Question: Ok so I am looking for a similar function like I found on this page: <URL>
I need almost the same thing. With the fact that the slide down is directly under the element that is clicked. The difference is that I need to load certain data from the data- in each element. I would like the data to fade in when the div is sliding down. Also when a different grid element is clicked I would like the animation to be slide up fade out and slide down the new one with a fade in. Here is my code so far. I am getting hung up on how to apply the active class and how to determine how to remove it which is linked to the transition animation.
'''
<div class="container leaderShipwrapper gallery-items">
<ul id="items" class="row list-unstyled">
<div class="col-sm-12 col-sm-offset-1 leaderShipgrid">
<li class="col-sm-2 col-xs-4 leader" data-name="joe" data-title="developer" data-profile="profile"><img class="image-responsive" src="images/leader.jpg" alt="" /></li>
<li class="col-sm-2 col-xs-4 leader" data-name="ray" data-title="dunce" data-profile="dunce profile"><img class="image-responsive" src="images/leader.jpg" alt="" /></li>
<li class="col-sm-2 col-xs-4 leader" data-name="joe" data-title="developer" data-profile="profile"><img class="image-responsive" src="images/leader.jpg" alt="" /></li>
<li class="col-sm-2 col-xs-4 leader" data-name="joe" data-title="developer" data-profile="profile"><img class="image-responsive" src="images/leader.jpg" alt="" /></li>
<li class="col-sm-2 col-xs-4 leader" data-name="joe" data-title="developer" data-profile="profile"><img class="image-responsive" src="images/leader.jpg" alt="" /></li>
</div>
<div class="col-sm-10 col-sm-offset-1">
<li id="1" class="leaderDescription"><div class="leaderName"></div><div class="leaderTitle"></div><div class="leaderProfile"></div></li>
</div>
</ul>
</div>
<script>
$('.leaderDescription').hide();
$('.leader').click(function(){
if ($(this).hasClass('active')){
/* hide the next content div*/
$(this).next('.leaderDescription').slideUp();
/* and remove the active class*/
$(this).toggleClass('active');
}
else {
/* slide the content div down */
$(this).next('.leaderDescription').slideDown();
/* and add the active class*/
$(this).addClass('active').slideDown('slow');
}
$(this).parent().siblings().find('.leaderDescription').find('.leaderName').text($(this).attr('data-name'));
$(this).parent().siblings().find('.leaderDescription').find('.leaderTitle').text($(this).attr('data-title'));
$(this).parent().siblings().find('.leaderDescription').find('.leaderProfile').text($(this).attr('data-profile'));
$(this).parent().siblings().find('.leaderDescription').slideDown('slow').addclass('active');
});
</script>
'''
Ok so I think the new issue is with the javascript. Here is a pic of what is happening when I click on the first box in the first row.

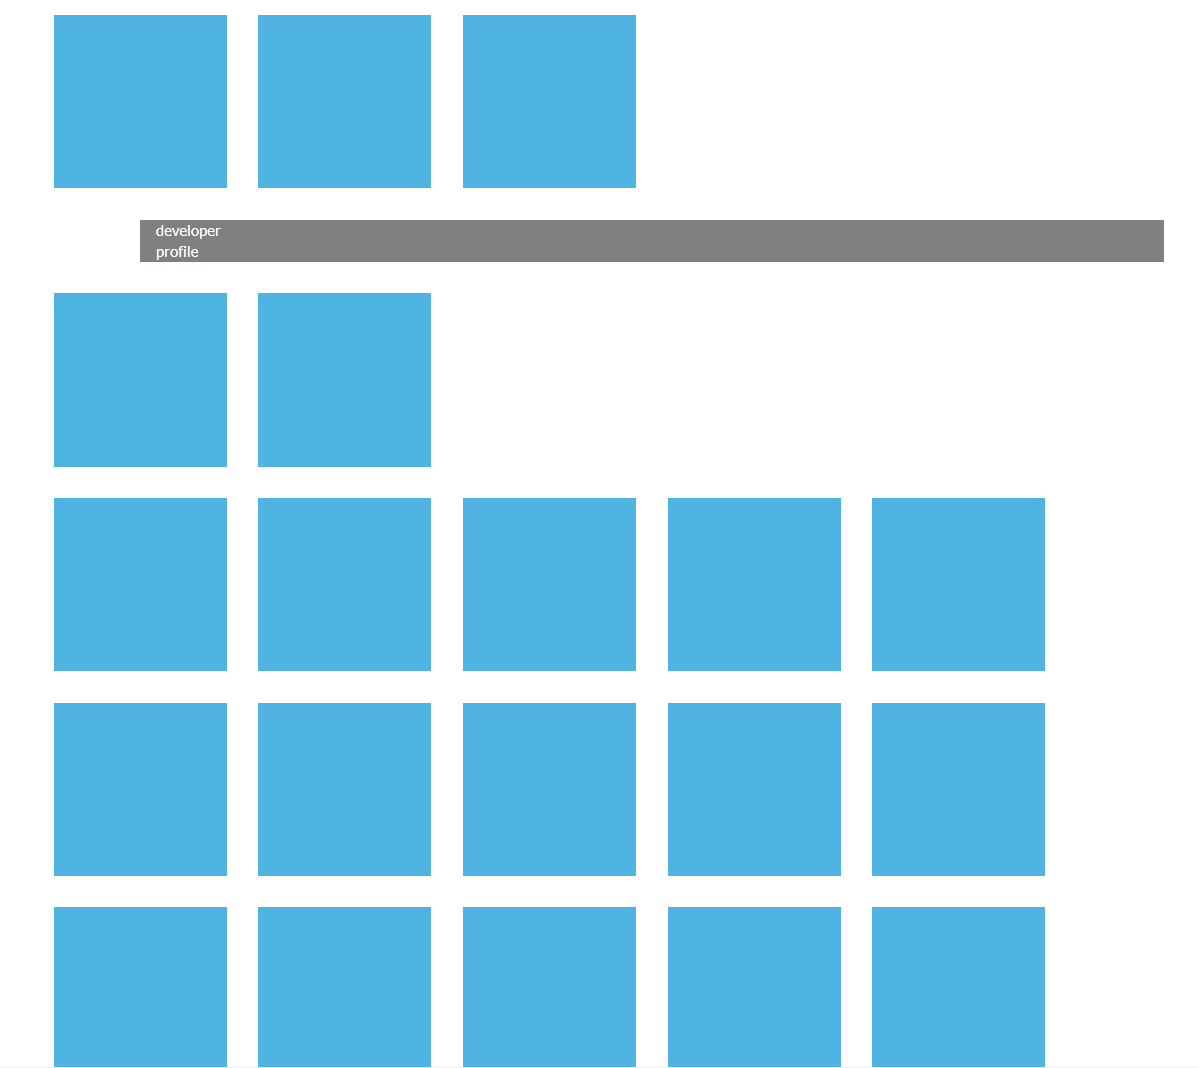
Answer: Good morning,
I would try something like this:
'''
<script>
$('.leaderDescription').hide();
$('.leader').click(function(){
var descriptionDiv = $(".leaderDescription");
if ($(this).hasClass('active')){
// hide the content div
$(descriptionDiv).slideUp();
// and remove the active class from the .leader and content div
$(descriptionDiv).removeClass("active");
$(this).removeClass('active');
}
else {
// Remove "active" from all .leader divs
$(".leader").removeClass("active");
// Add "active" class to the one just clicked
$(this).addClass("active");
// Slide up the content div if it is already open while we are updating data, before re-opening, similar to the JSFiddle you posted
if ($(descriptionDiv).hasClass("active")) {
// Remove active class
$(descriptionDiv).removeClass("active");
var $this = this;
$(descriptionDiv).slideUp("500", function() {
$($this).after(descriptionDiv);
// Update our data
UpdateData($this);
// Re-open it.
$(descriptionDiv).slideDown('slow').addClass('active');
});
}
else {
$(this).after(descriptionDiv);
// Update our data
UpdateData(this);
$(descriptionDiv).slideDown('slow').addClass('active');
}
}
});
function UpdateData(thisElement) {
var descriptionDiv = $(".leaderDescription");
// Update our data
$(descriptionDiv).find('.leaderName').text($(thisElement).attr('data-name'));
$(descriptionDiv).find('.leaderTitle').text($(thisElement).attr('data-title'));
$(descriptionDiv).find('.leaderProfile').text($(thisElement).attr('data-profile'));
}
</script>
<style>
.leaderDescription {
transition: opacity .5s ease-in-out;
-moz-transition: opacity .5s ease-in-out;
-webkit-transition: opacity .5s ease-in-out;
opacity: 0;
}
.leaderDescription.active {
opacity: 1;
}
</style>
'''
Based on comments, I have updated this answer and posted it in Bootply:
<URL>
Replacing UL/LIs with divs:
<URL>
Made fully responsive:
<URL>